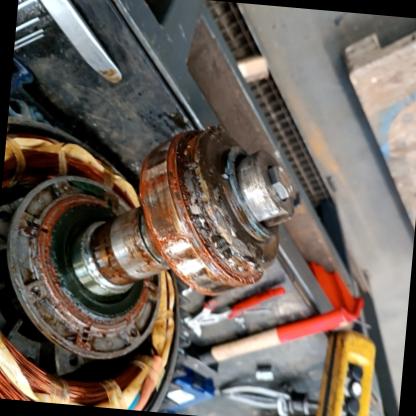
Klasa: inne